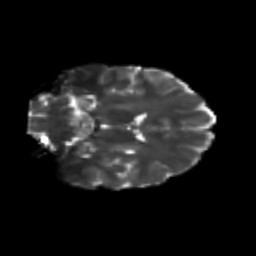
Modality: T2w
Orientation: coronal
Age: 21
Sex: male
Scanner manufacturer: siemens
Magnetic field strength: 3 T
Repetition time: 3.5 s
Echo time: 0.113 s